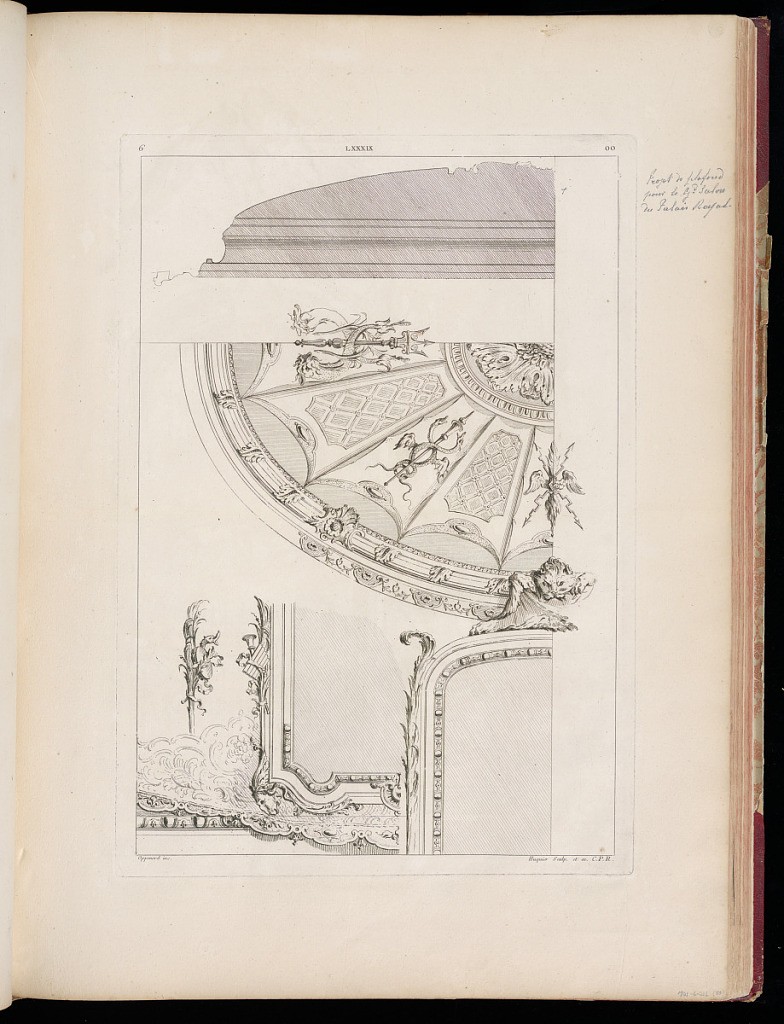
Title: Ceiling Design
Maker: Gilles-Marie Oppenord, French, 1672–1742
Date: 1749-1761
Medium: Etching and engraving on laid paper
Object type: Bound print
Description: Plate with variations of ornamentation and edging of a ceiling. The motifs include rosettes, dragons, lozenges, lightning bolts, cartouches, scrolls, lion heads, trophies, and various decorative molding. The plate is signed and numbered. A graphite inscription on the right side of the page indicates that this design was for the ceiling of the grand salon of the Palais royal.